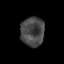
Tissue: skin
Cell type: Epithelial cells
Senescence score: 0.2645
Nuclear area (px): 679
Mean DAPI intensity: 71.268